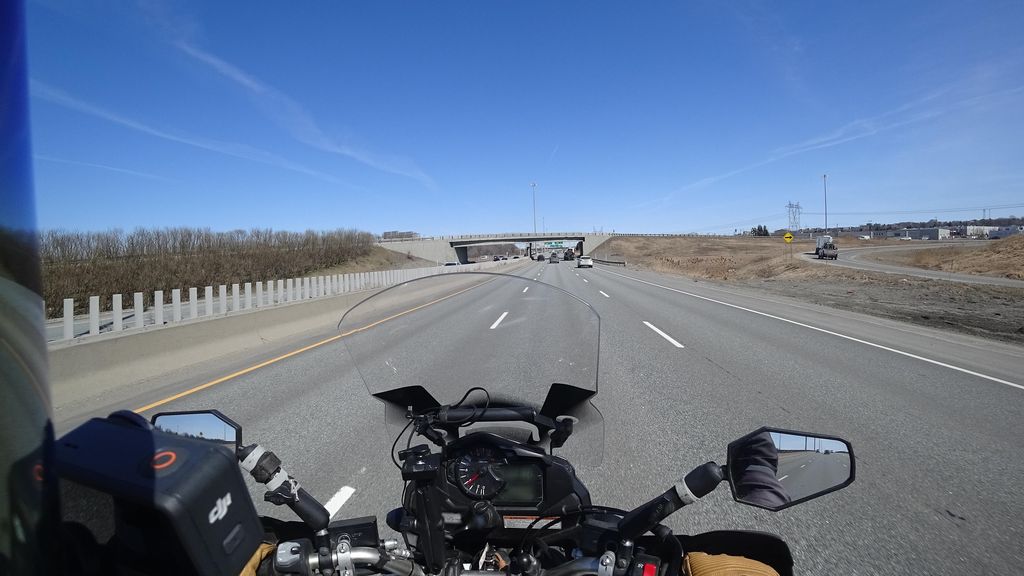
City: quebec_city